Aerial crown-view tile of a tropical tree (Barro Colorado Island, Panama), acquired 20250715:
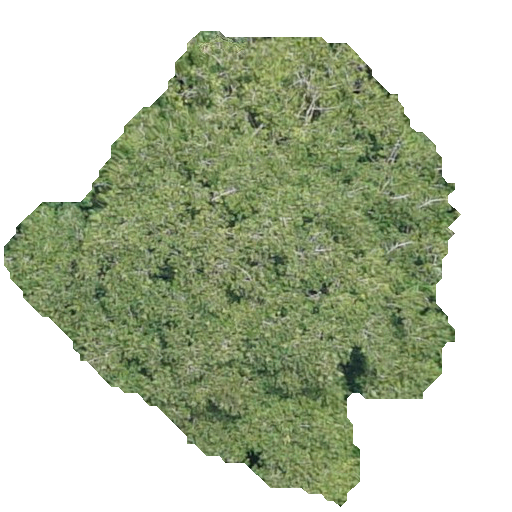
Species: Virola surinamensis
GBIF accepted scientific name: Virola surinamensis
Crown area: 199.738 m²